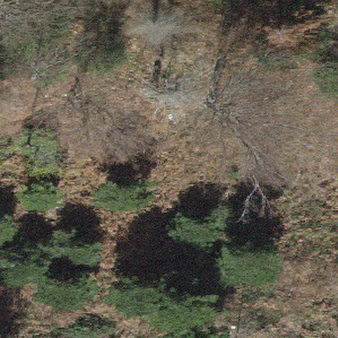
Label: other